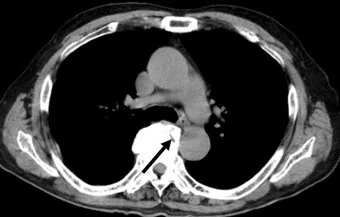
(d) Axial section of the plain CT image obtained from another hospital 8 years ago: The vertebral osteophyte (black arrow) appears smaller in size.
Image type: radiology (ct)